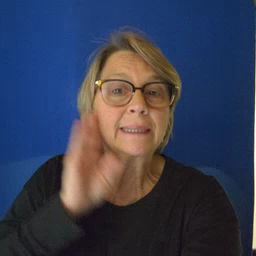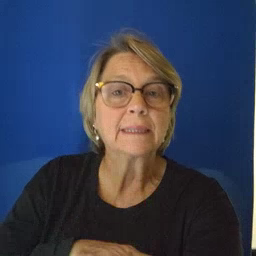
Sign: bee